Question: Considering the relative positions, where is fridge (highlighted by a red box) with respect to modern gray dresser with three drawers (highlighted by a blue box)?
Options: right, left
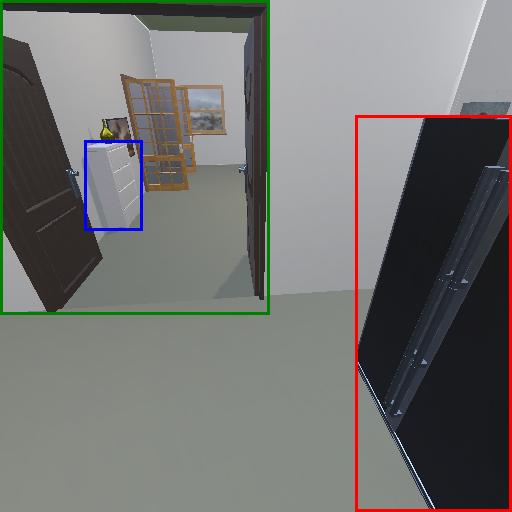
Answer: right